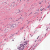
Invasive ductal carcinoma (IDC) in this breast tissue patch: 0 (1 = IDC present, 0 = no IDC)